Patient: sex F, age 54
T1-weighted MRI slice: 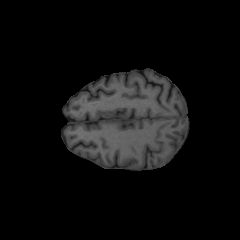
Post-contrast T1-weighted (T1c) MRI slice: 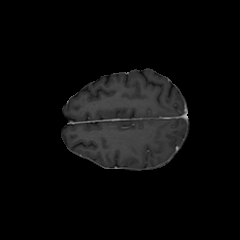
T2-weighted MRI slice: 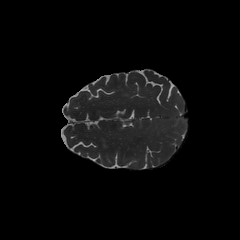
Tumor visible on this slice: no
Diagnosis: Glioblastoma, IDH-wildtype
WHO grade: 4